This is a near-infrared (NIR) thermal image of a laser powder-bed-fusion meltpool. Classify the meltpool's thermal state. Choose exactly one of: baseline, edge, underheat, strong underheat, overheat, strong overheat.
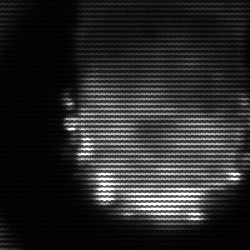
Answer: baseline